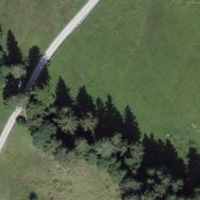
EUNIS habitat code: 23
Species observed at this site:
Parnassia palustris